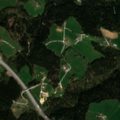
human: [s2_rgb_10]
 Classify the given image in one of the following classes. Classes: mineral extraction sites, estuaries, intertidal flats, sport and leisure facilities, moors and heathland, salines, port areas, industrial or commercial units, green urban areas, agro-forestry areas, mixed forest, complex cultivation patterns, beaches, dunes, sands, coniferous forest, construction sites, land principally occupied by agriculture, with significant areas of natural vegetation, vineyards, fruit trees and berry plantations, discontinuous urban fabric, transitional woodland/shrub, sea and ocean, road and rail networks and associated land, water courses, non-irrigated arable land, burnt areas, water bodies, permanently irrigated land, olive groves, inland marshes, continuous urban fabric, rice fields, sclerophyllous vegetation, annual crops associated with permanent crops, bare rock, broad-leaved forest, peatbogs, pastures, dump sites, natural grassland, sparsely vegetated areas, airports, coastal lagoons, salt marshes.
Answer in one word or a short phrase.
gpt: pastures, mixed forest